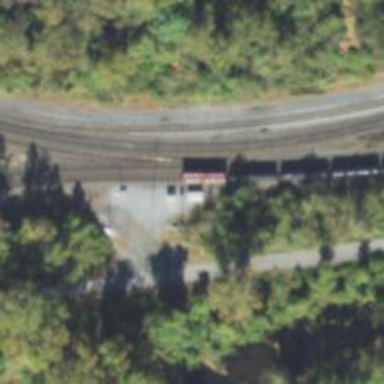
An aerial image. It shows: Signal box along the railway.